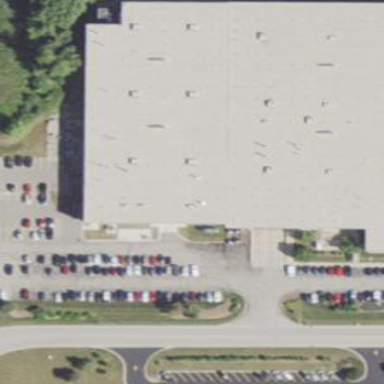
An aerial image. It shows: Parking area with surface.